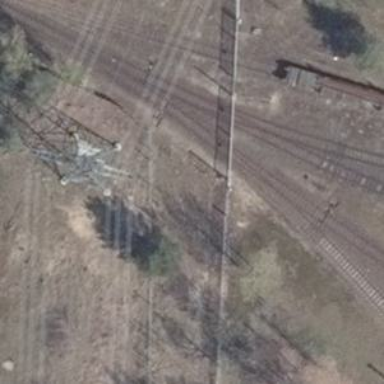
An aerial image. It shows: Railway switch.